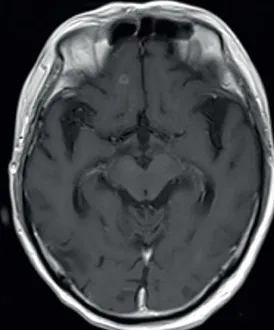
Magnetic resonance imaging (MRI) with contrast enhancement of brain metastasis. (A-D) April 2016, after GK radiotherapy on the brain, new intracranial lesions have been observed.
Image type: radiology (mri)